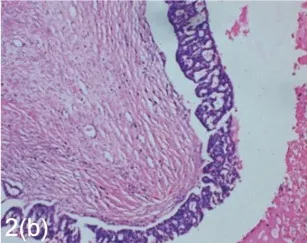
Microscopic findings (H & E). Knobby tufts. 100x).
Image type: pathology (h&e)